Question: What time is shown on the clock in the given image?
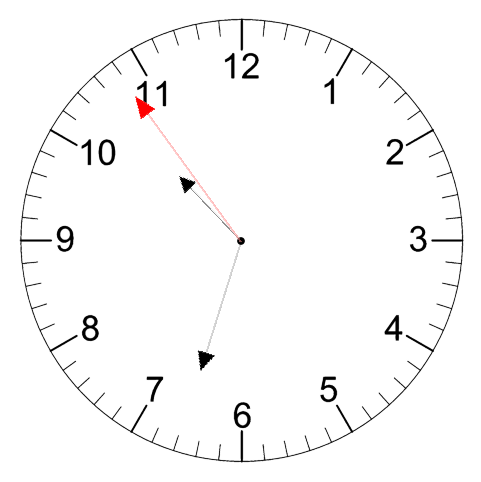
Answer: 10:32:54